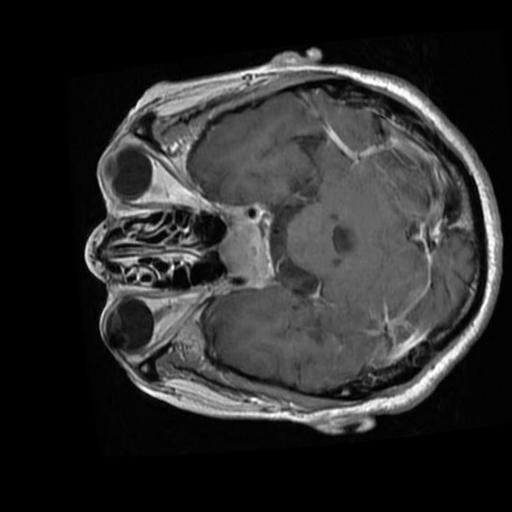
Label: brain_tumor